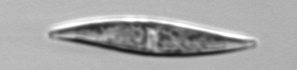
Label: Pleurosigma